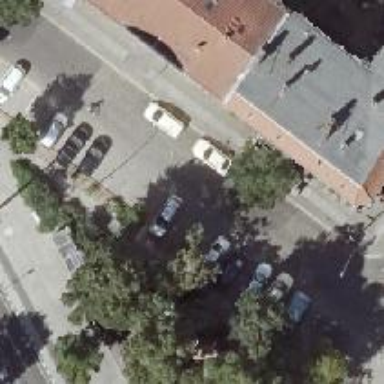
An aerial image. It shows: Taxi stand.